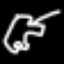
Label: frog